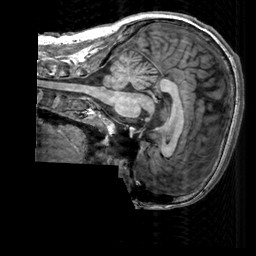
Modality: T1w
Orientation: sagittal
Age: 33
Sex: male
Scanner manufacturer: siemens
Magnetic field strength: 3 T
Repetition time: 2.3 s
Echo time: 0.00303 s